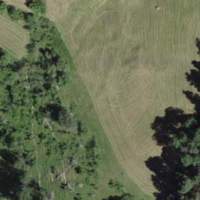
EUNIS habitat code: 24
Species observed at this site:
Arcyptera fusca
Psophus stridulus